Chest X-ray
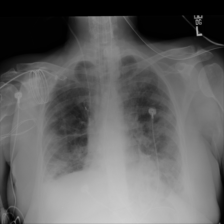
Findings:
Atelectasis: negative
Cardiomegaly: negative
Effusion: negative
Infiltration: positive
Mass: negative
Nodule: negative
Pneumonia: negative
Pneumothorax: negative
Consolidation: negative
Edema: negative
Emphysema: negative
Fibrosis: negative
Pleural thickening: negative
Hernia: negative